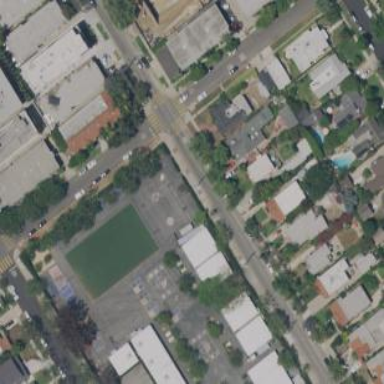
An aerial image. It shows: Schoolyard with asphalt surface.